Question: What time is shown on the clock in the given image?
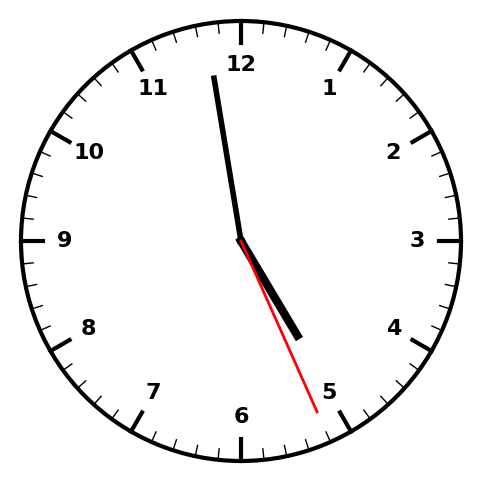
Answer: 04:58:26